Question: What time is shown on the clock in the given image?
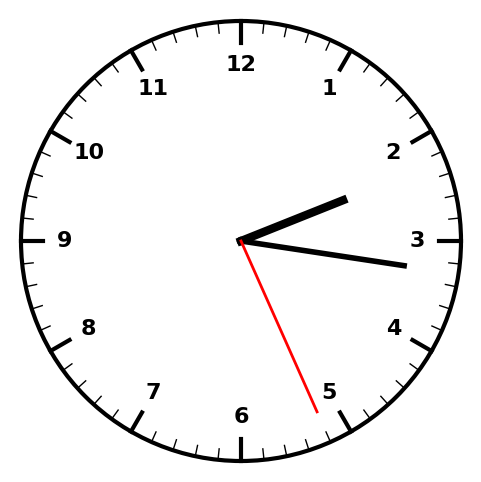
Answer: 02:16:26